三年级 · 度量几何学
计算下面各图形的周长。 (单位: 厘米)

29

25

32
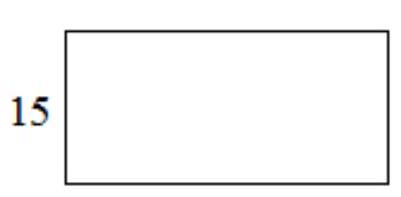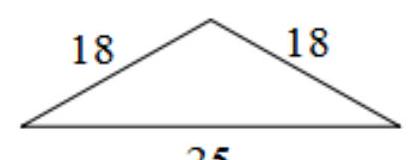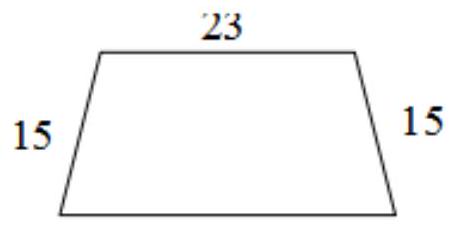
答案: 88 厘米; 61 厘米; 85 厘米

【分析】长方形的周长 $=($ 长 + 宽 $) \times 2$, 三角形的周长是把三条边的长度相加, 梯形的周长 $=$ 上底 +下底十腰十腰，代入数值计算即可。

【详解】 $(29+15) \times 2$

$=44 \times 2$

$=88$ (厘米)

$18+18+25$

$=36+25$

$=61($ 厘米 $)$

$23+32+15 \times 2$

$=23+32+30$

$=55+30$

$=85$ (厘米)